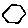
Label: hexagon